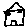
Label: house